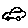
Label: car